Question: In my AngularJS application, I am displaying contacts data in a grid. My typical contacts JSON looks like as below ...
'''
[
{ type: "IM", value: "mavaze123", default: true },
{ type: "IM", value: "mvaze2014", default: false },
{ type: "IM", value: "mavaze923", default: false },
{ type: "IM", value: "mvaze8927", default: false },
{ type: "Email", value: "mavaze123@abc.com", default: true },
{ type: "Email", value: "mvaze2014@xyz.net", default: false }
]
'''
The last property 'default' is actually a radio button, selection of which should alter the original default value of the corresponding contact type in above JSON. There can be one default from each type of contact i.e. we can group radio buttons based on the contact type.
'''
<div ng-repeat="contact in contacts">
<div>{{contact.type}}</div>
<div>{{contact.value}}</div>
<div><input type="radio" name="{{contact.type}}" ng-model="contact.default" ng-value="true"/></div>
</div>
'''
> Note: The above code is not the exact one, but approximately same, as
it will appear inside a custom grid component.
Now when I load my view/edit form page with above JSON, it correctly shows the radio state of all contacts. The problem comes, after page load, when user selects another contact as default. This actually changes the model value of default to true for newly selected contact however the model value of original default contact still remains true, even though its radio state changes to uncheck/blur (because they are having same 'name' value).
I thought to write a directive, but I am unable get it triggered on radio on-blur/uncheck event.
There are various posts on binding boolean values to radio buttons, but I am unable to get it work in my scenario, as I want to update model values for individual radio button in a radio group. See there is no single model representing a radio group.

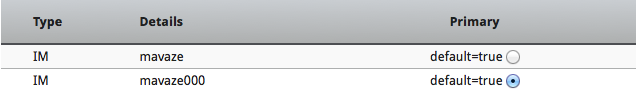
Answer: I added an attribute directive in my input statement ...
'''
<div ng-repeat="contact in contacts">
<div>{{contact.type}}</div>
<div>{{contact.value}}</div>
<div><input type="radio" name="{{contact.type}}" ng-model="contact.default" ng-value="true" boolean-grid-model /></div>
</div>
'''
And my custom directive ...
'''
myModule.directive('booleanGridModel') {
return {
restrict: 'A',
require: 'ngModel',
link: function (scope, elem, attrs, controller) {
var radioSelected = scope.$eval(attrs.ngModel);
if(radioSelected) {
var selectedContact = scope.contact;
_.each(scope.contacts, function(contact) {
if(contact.type === selectedContact.type) {
_.isEqual(contact, selectedContact) ? contact.default = true : contact.default = false;
}
});
}
}
};
}
'''